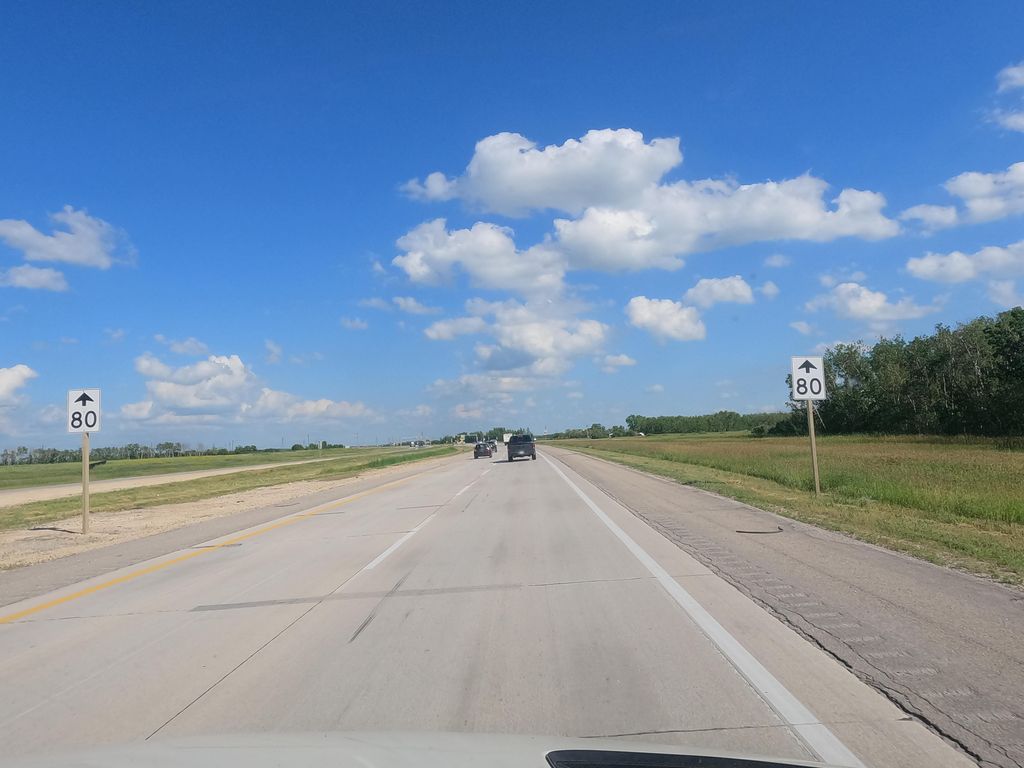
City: winnipeg